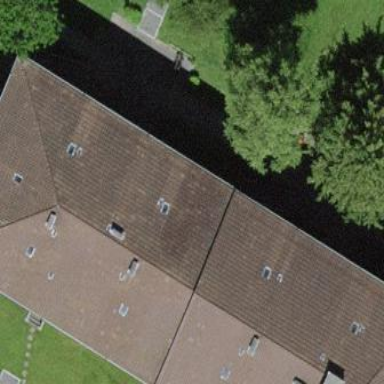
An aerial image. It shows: Residential building with gabled roof.